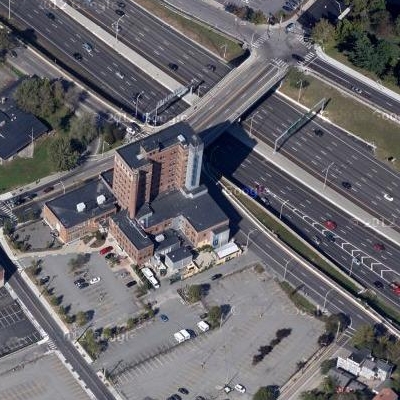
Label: cIndustry